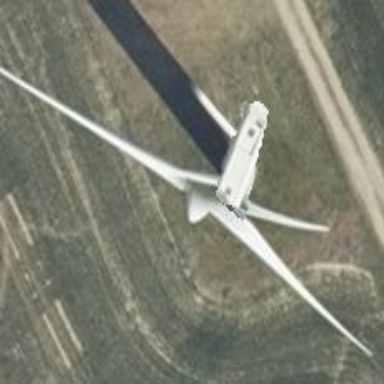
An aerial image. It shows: Wind generator powered by Vestas horizontal axis wind turbine.